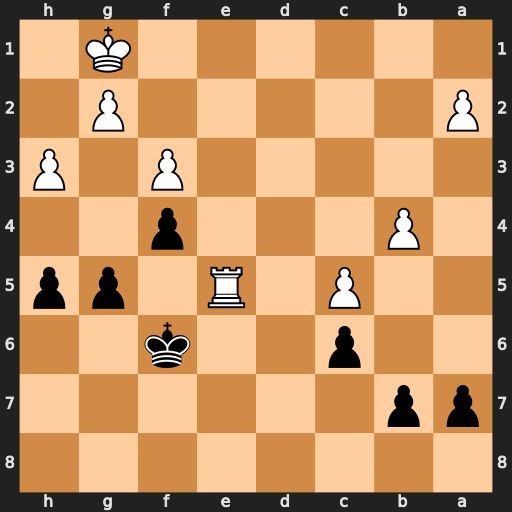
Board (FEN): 8/pp6/2p2k2/2P1R1pp/1P3p2/5P1P/P5P1/6K1
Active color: b
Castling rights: -
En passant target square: -
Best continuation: Kxe5 h4 gxh4